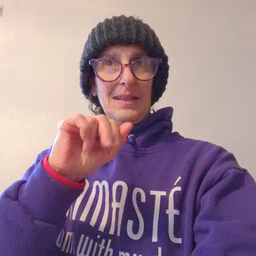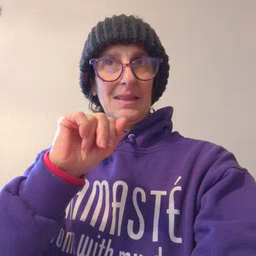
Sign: nap